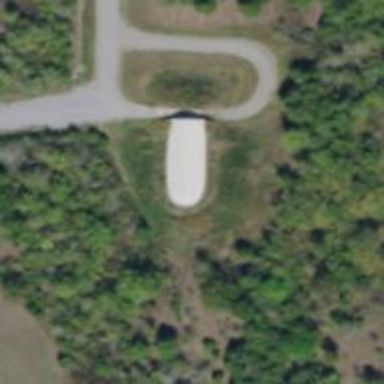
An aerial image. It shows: Military bunker for protection and defense.